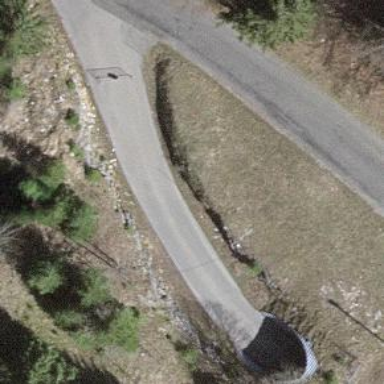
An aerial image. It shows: Paved unclassified road designated as Winter Road.